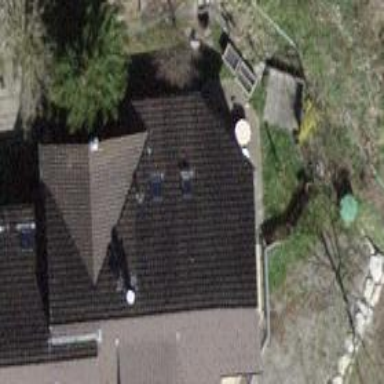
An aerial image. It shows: Building with tiled roof.